Question: I am creating a new project from the ground up. I have my web application in this web application I have references set up to multiple class libraries.
In one of those libraries I have some general Javascript files (like jQuery) that I need to load in my web application's mastersheet. I cannot seem to get at the Javascript.
How can I access that Javascript, located in a different class library, from my web application project?
Attached is a screen shot for better clarity.

Is there any way do achieve this without using ScriptManager?
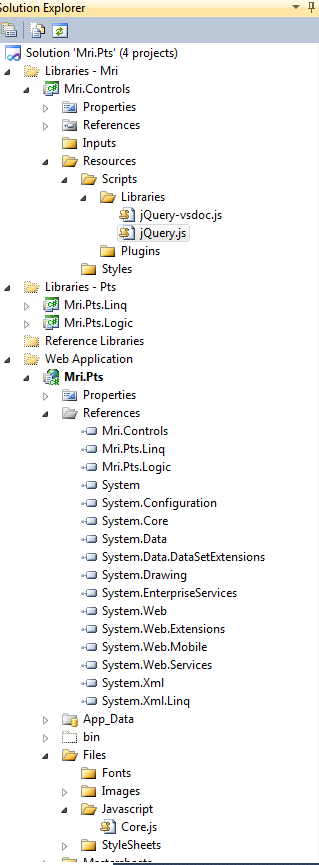
Answer: If you are looking to get out of using the ScriptManager but still retain the ability to store libraries in your DLL, try the following:
1. Make a custom control in the assembly where your javascript library resides.
2. Use ClientScriptManager.GetWebResourceUrl()
3. Add the control the head of your master page (or anywhere else you like)
I've include a short example of how to achieve this.
## Custom Control in Mri.Controls
'''
using System;
using System.Collections.Generic;
using System.Linq;
using System.Web.UI;
namespace Mri.Controls
{
public class ScriptLoader : Control
{
protected List<string> ScriptUrls;
public ScriptLoader()
{
ScriptUrls = new List<string>();
}
// Have to add libraries here because cannot access the Page object from the Constructor
protected override void OnInit(EventArgs e)
{
base.OnInit(e);
AddScriptKey("Mri.Controls.Resources.Scripts.Libraries.jQuery.js");
}
public void AddScriptKey(string key)
{
// Using the assembly location, find the WebResourceUrl
var webResourceUrl = Page.ClientScript.GetWebResourceUrl(typeof(ScriptLoader), key);
AddScriptUrl(webResourceUrl);
}
public void AddScriptUrl(string url)
{
// Check to see if script already exists
if (!ScriptUrls.Any(s => s.Equals(url)))
ScriptUrls.Add(url);
}
protected override void Render(HtmlTextWriter writer)
{
// Render the script tags
foreach (var scriptUrl in ScriptUrls)
{
writer.Write(string.Format("
<script type="text/javascript" src="{0}"></script>", scriptUrl));
}
}
}
}
'''
## Add a TagPrefix to your Web.config in your Web Application
'''
<pages>
<controls>
<add tagPrefix="mri" namespace="Mri.Controls" assembly="Mri.Controls"/>
</controls>
</pages>
'''
## Sample Mastersheet
'''
<html xmlns="http://www.w3.org/1999/xhtml">
<head runat="server">
<title>Page Title</title>
<mri:ScriptLoader id="scriptLoader" runat="server" />
</head>
<body>
<form id="form1" runat="server">
<asp:ContentPlaceHolder ID="cphBody" runat="server" />
</form>
</body>
</html>
'''
I hope this was along the lines of what you were looking for.